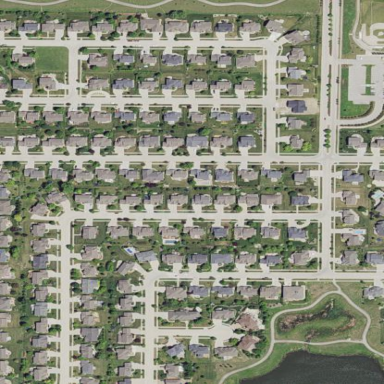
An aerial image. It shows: Residential area within neighborhood.